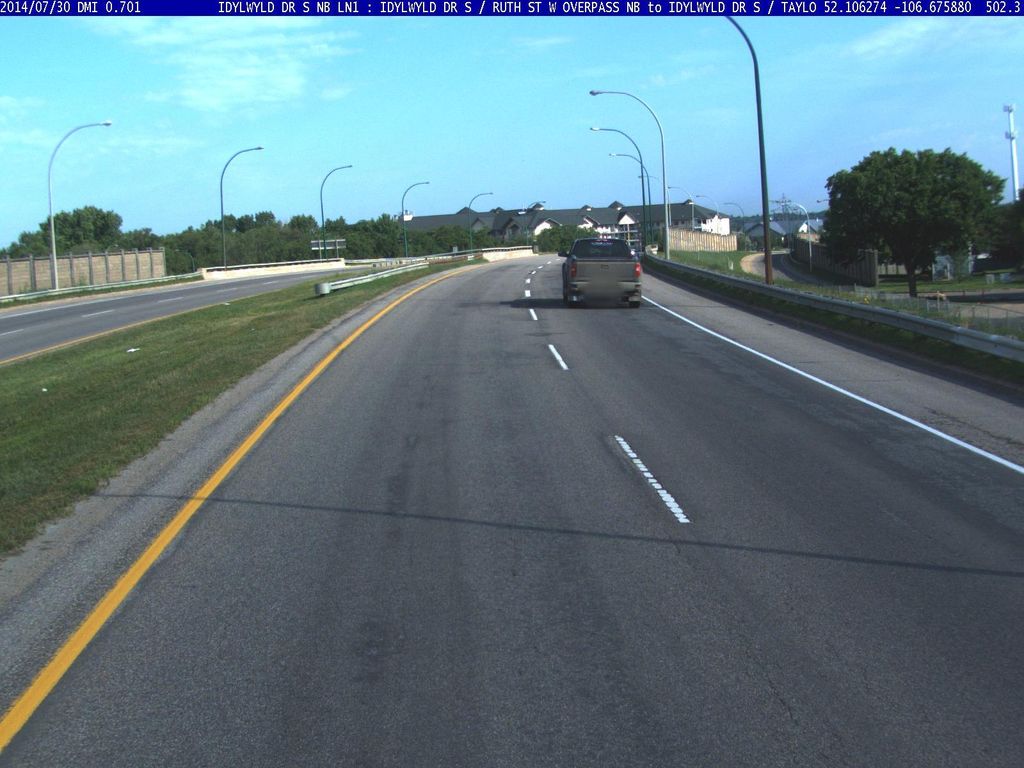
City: saskatoon